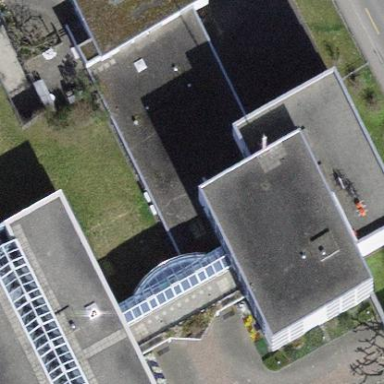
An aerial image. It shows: Town hall building.